Question: I created brand new wpf application and on the MainWindow.xaml I have:

The xaml code I have is:
'''
<Window.Resources>
<Style TargetType="{x:Type Window}" >
<Setter Property="FontFamily" Value="Arial Black"/>
</Style>
</Window.Resources>
<StackPanel>
<TextBlock>This is a TextBlock</TextBlock>
<Label>This is a Label</Label>
</StackPanel>
'''
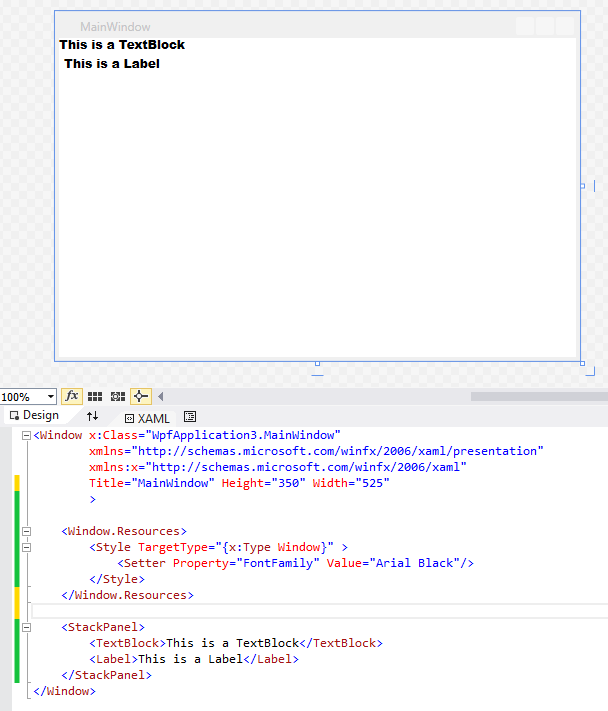
Answer: this is a known issue, you may need to set explicit style on window.
define the style in application resources or perhaps merge the same using a resource dictionary
eg
'''
<Style x:Key="myWindowStyle" TargetType="{x:Type Window}" >
<Setter Property="FontFamily" Value="Arial Black"/>
</Style>
'''
use the same as
'''
<Window Style="{StaticResource myWindowStyle}" ... />
'''
---
if you just want to unify the font in the app then perhaps use <URL>
sample
'''
<Window TextElement.FontFamily="Arial Black" ... />
'''
this will help you apply the same font on all the child elements unless explicitly specified.